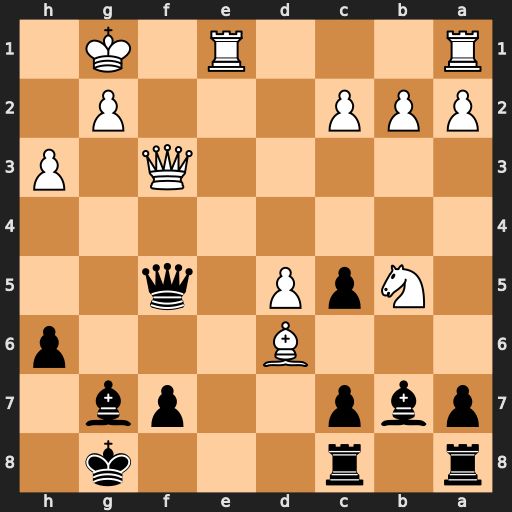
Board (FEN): r1r3k1/pbp2pb1/3B3p/1NpP1q2/8/5Q1P/PPP3P1/R3R1K1
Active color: b
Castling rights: -
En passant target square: -
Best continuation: Qxf3 gxf3 cxd6